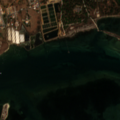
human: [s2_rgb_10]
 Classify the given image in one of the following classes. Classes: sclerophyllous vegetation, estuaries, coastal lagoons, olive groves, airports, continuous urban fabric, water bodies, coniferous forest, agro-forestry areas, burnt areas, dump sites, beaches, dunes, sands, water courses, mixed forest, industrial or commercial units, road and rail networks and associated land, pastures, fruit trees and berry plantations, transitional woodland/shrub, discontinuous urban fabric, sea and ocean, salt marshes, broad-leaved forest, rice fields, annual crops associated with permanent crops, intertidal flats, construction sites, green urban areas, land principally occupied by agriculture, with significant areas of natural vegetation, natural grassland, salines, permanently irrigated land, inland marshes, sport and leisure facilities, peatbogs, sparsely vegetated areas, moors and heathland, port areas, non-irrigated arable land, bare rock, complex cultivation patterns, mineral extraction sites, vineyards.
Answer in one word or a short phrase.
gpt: continuous urban fabric, industrial or commercial units, coniferous forest, salt marshes, salines, intertidal flats, coastal lagoons